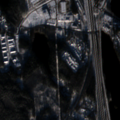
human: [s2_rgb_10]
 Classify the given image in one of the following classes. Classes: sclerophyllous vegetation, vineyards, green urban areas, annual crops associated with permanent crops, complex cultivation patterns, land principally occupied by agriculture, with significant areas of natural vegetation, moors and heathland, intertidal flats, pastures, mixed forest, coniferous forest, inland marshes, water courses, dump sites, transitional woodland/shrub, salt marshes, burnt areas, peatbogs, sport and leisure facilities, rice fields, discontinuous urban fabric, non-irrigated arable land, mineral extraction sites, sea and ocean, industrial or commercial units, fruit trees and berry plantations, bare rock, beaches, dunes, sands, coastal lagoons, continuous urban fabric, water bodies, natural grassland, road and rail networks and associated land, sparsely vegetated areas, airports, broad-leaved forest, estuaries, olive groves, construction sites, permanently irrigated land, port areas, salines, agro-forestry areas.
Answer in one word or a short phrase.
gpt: discontinuous urban fabric, industrial or commercial units, coniferous forest, water bodies